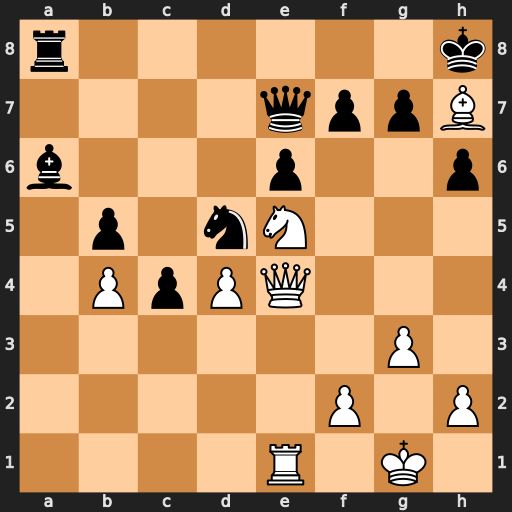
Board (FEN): r6k/4qppB/b3p2p/1p1nN3/1PpPQ3/6P1/5P1P/4R1K1
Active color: w
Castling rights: -
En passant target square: -
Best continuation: Bg6 f5 Bxf5 exf5 Qxd5